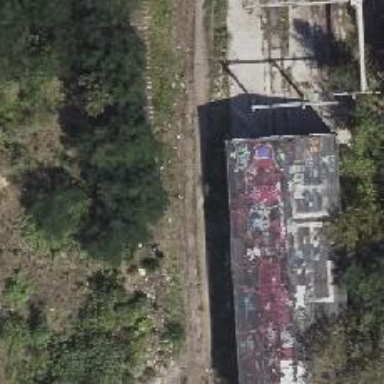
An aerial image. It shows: Abandoned railway with historical significance.